Aerial crown-view tile of a tropical tree (Barro Colorado Island, Panama), acquired 20241112:
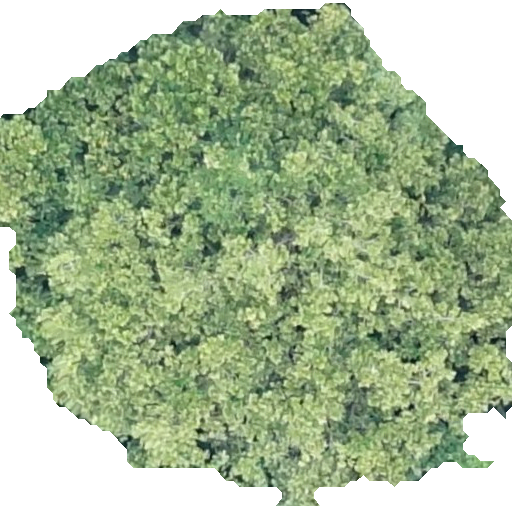
Species: Anacardium excelsum
GBIF accepted scientific name: Anacardium excelsum
Crown area: 305.657 m²